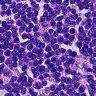
Metastatic tissue present: no